Field crop: maize
Growth stage: 1
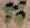
Species: chenopodium